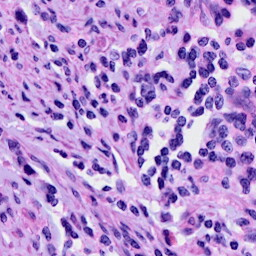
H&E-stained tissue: Cervix